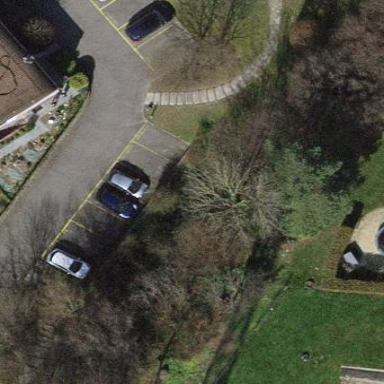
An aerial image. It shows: Street-side parking area.